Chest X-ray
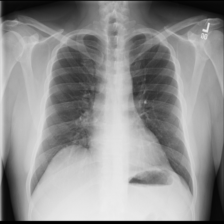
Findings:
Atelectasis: negative
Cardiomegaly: negative
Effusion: negative
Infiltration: negative
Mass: negative
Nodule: negative
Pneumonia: negative
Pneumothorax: negative
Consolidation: negative
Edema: negative
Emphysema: negative
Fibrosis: negative
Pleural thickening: positive
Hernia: negative